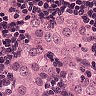
Metastatic tissue present: yes